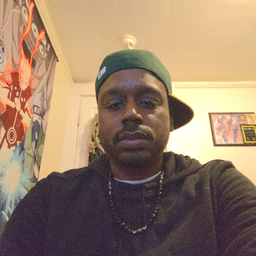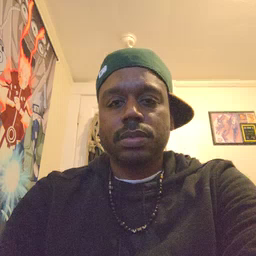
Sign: moon